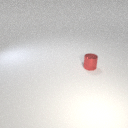
small red metal cylinder